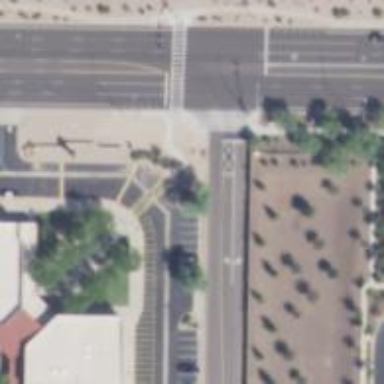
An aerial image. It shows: Solid stop line on the road marking.